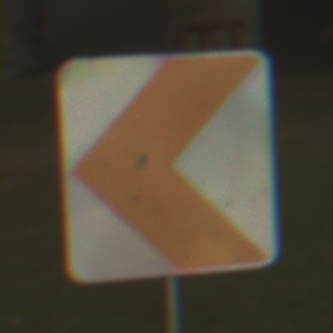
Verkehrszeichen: RichtungstafelnInKurvenKleinRechts
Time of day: SunriseSunset
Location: Outdoor (Suburban)
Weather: PartlyCloudy
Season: NotSpecified
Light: Natural